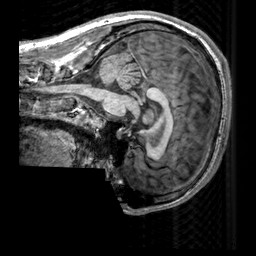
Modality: T1w
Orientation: sagittal
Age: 24
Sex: male
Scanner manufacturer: siemens
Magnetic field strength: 3 T
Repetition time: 2.3 s
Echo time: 0.00303 s